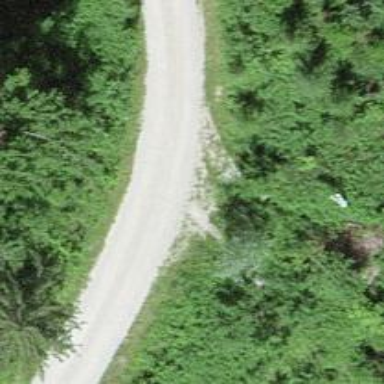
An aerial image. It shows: Gravel track with grade 2 quality.